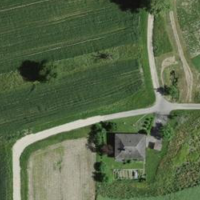
EUNIS habitat code: 52
Species observed at this site:
Euonymus europaeus